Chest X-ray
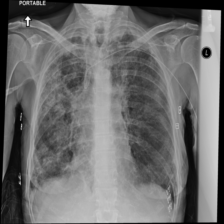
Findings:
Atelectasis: negative
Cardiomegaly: negative
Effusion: negative
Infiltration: negative
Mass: negative
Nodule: negative
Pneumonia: negative
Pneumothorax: negative
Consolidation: negative
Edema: negative
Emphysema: negative
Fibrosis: negative
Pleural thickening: negative
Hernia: negative